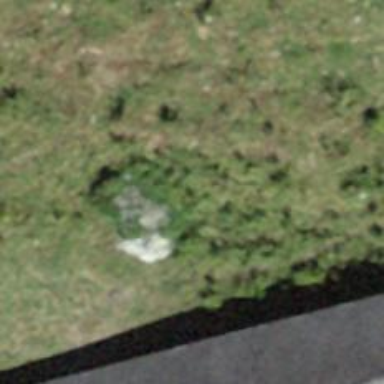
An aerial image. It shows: Isolated dwelling in remote location.